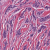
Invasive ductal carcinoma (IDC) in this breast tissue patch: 1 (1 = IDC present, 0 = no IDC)